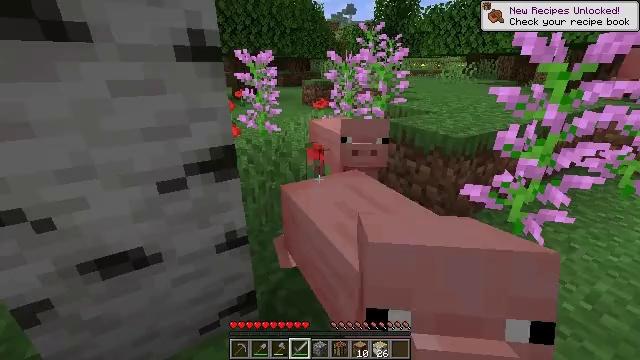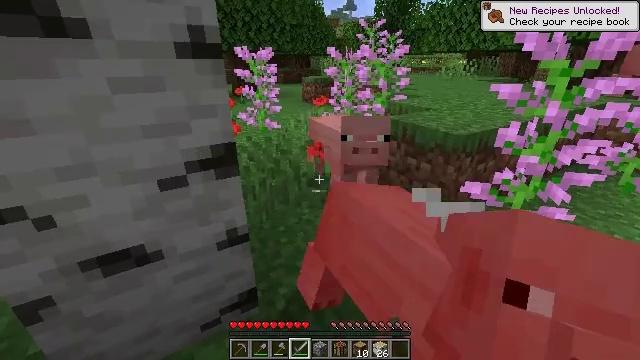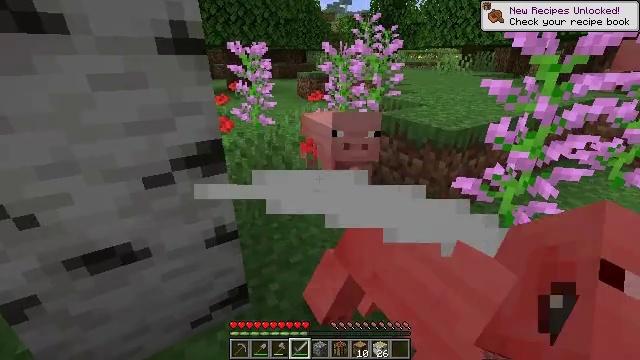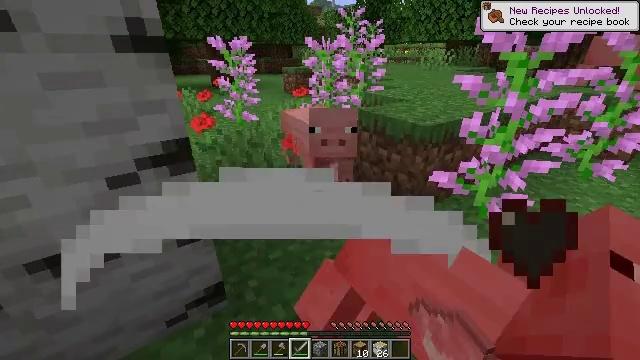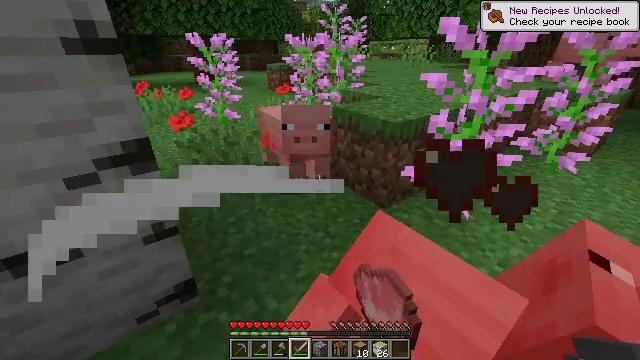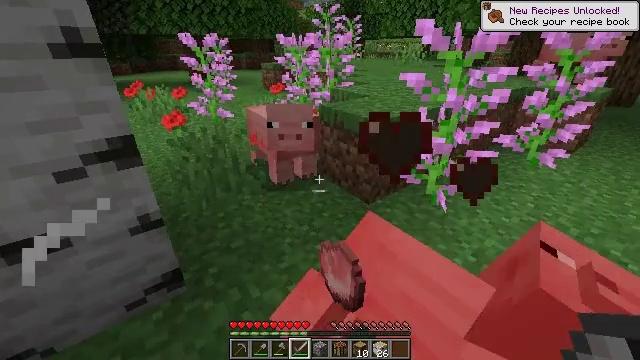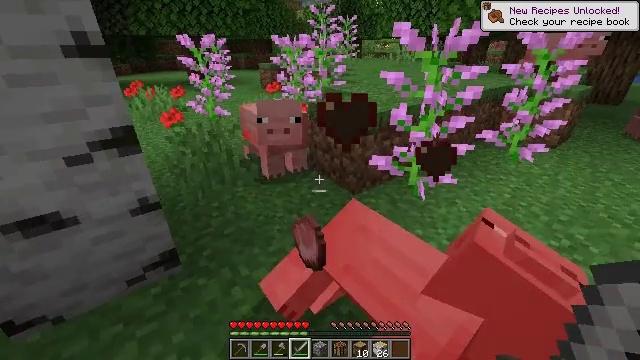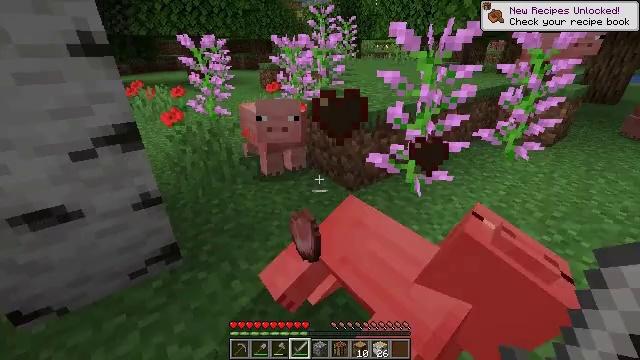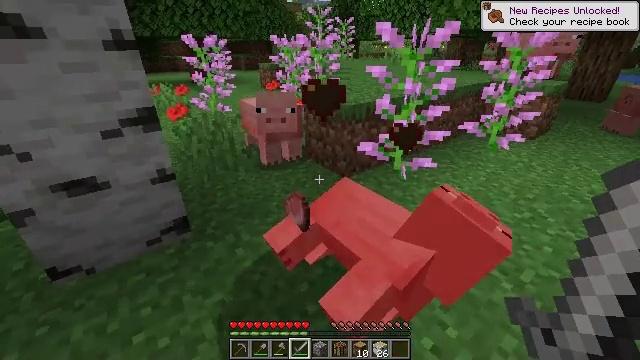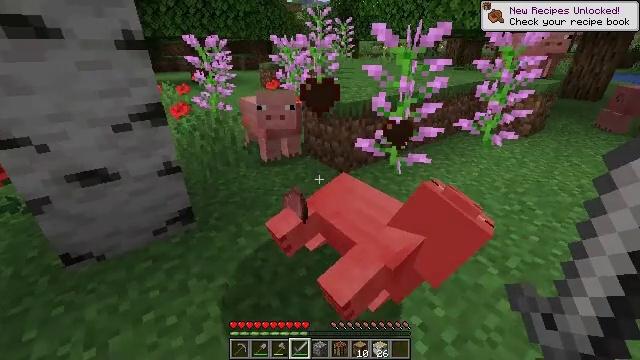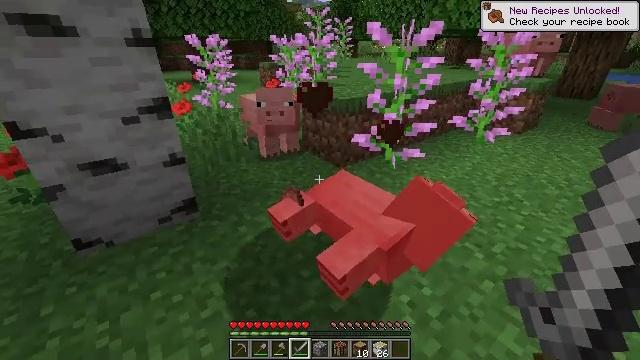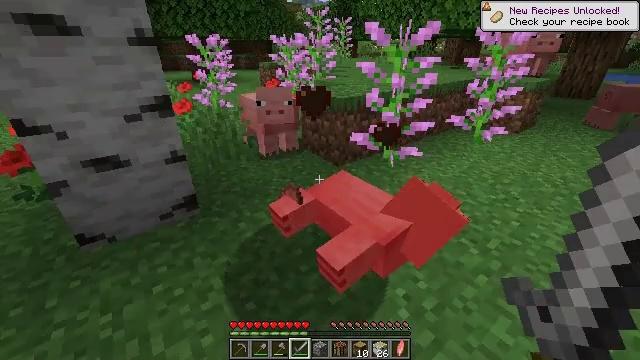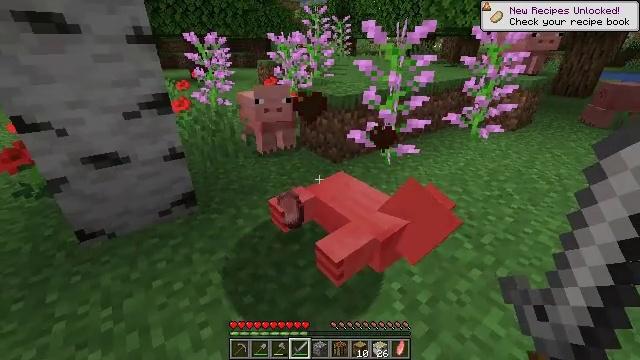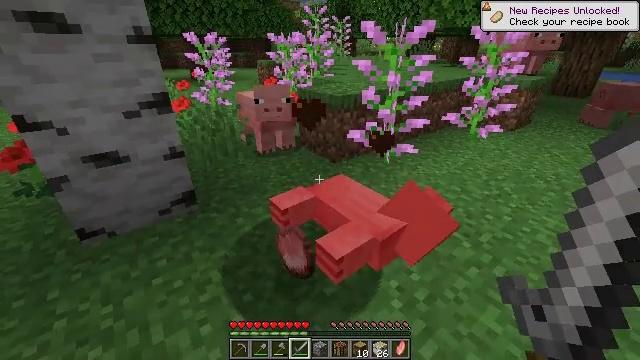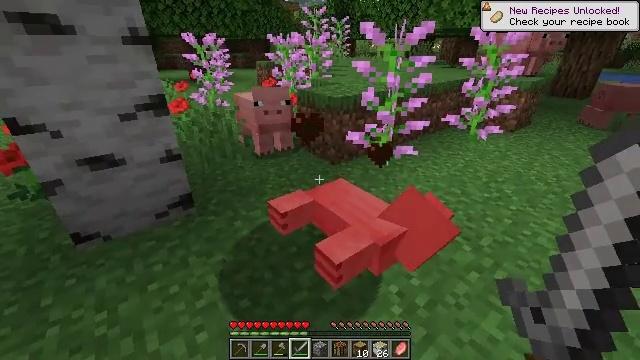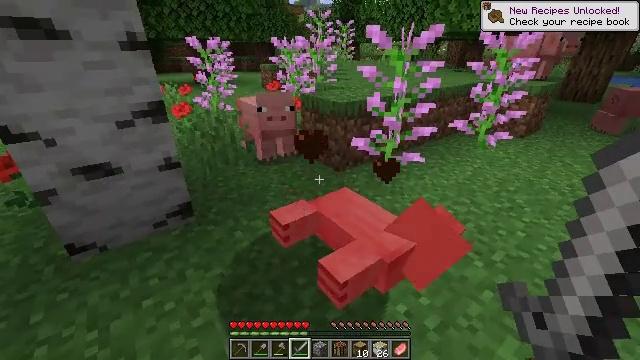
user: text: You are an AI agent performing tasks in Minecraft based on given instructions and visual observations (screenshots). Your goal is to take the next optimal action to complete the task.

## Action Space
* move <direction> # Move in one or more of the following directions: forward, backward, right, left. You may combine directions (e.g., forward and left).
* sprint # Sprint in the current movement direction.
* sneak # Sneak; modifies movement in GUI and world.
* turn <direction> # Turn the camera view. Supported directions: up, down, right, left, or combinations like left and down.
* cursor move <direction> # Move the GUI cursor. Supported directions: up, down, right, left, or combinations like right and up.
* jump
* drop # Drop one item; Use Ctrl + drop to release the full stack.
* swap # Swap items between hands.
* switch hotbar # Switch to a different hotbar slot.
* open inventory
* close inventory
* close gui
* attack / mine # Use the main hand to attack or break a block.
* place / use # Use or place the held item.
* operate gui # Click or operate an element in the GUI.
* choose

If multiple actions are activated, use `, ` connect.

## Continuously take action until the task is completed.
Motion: motion action
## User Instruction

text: Break the lilac plant.
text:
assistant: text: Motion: no_op
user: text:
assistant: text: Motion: move right
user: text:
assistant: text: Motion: move right, turn right
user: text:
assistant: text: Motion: move right, turn right
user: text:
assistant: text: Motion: move back and move right
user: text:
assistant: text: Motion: move back and move right
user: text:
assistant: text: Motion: move back
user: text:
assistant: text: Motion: move back
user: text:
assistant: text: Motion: no_op
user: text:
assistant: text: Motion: no_op
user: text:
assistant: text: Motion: no_op
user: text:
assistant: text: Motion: no_op
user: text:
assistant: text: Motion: no_op
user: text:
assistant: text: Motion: move forward
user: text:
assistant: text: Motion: move forward
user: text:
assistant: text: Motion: move forward, turn left
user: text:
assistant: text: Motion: move forward, turn left and up
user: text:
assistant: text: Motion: move forward, turn left and up
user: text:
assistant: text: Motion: move forward, turn left and up
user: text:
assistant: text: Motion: move forward
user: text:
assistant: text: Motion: move forward
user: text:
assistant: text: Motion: move forward, turn left, attack / mine
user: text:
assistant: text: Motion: move forward, attack / mine
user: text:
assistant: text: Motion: move forward, attack / mine
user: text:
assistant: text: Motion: move forward, turn left and down, attack / mine
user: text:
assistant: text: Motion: turn left and down, attack / mine
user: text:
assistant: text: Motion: no_op
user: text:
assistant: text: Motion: no_op
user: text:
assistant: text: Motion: no_op
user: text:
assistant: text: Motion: no_op